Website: home-depot
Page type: order-tracking
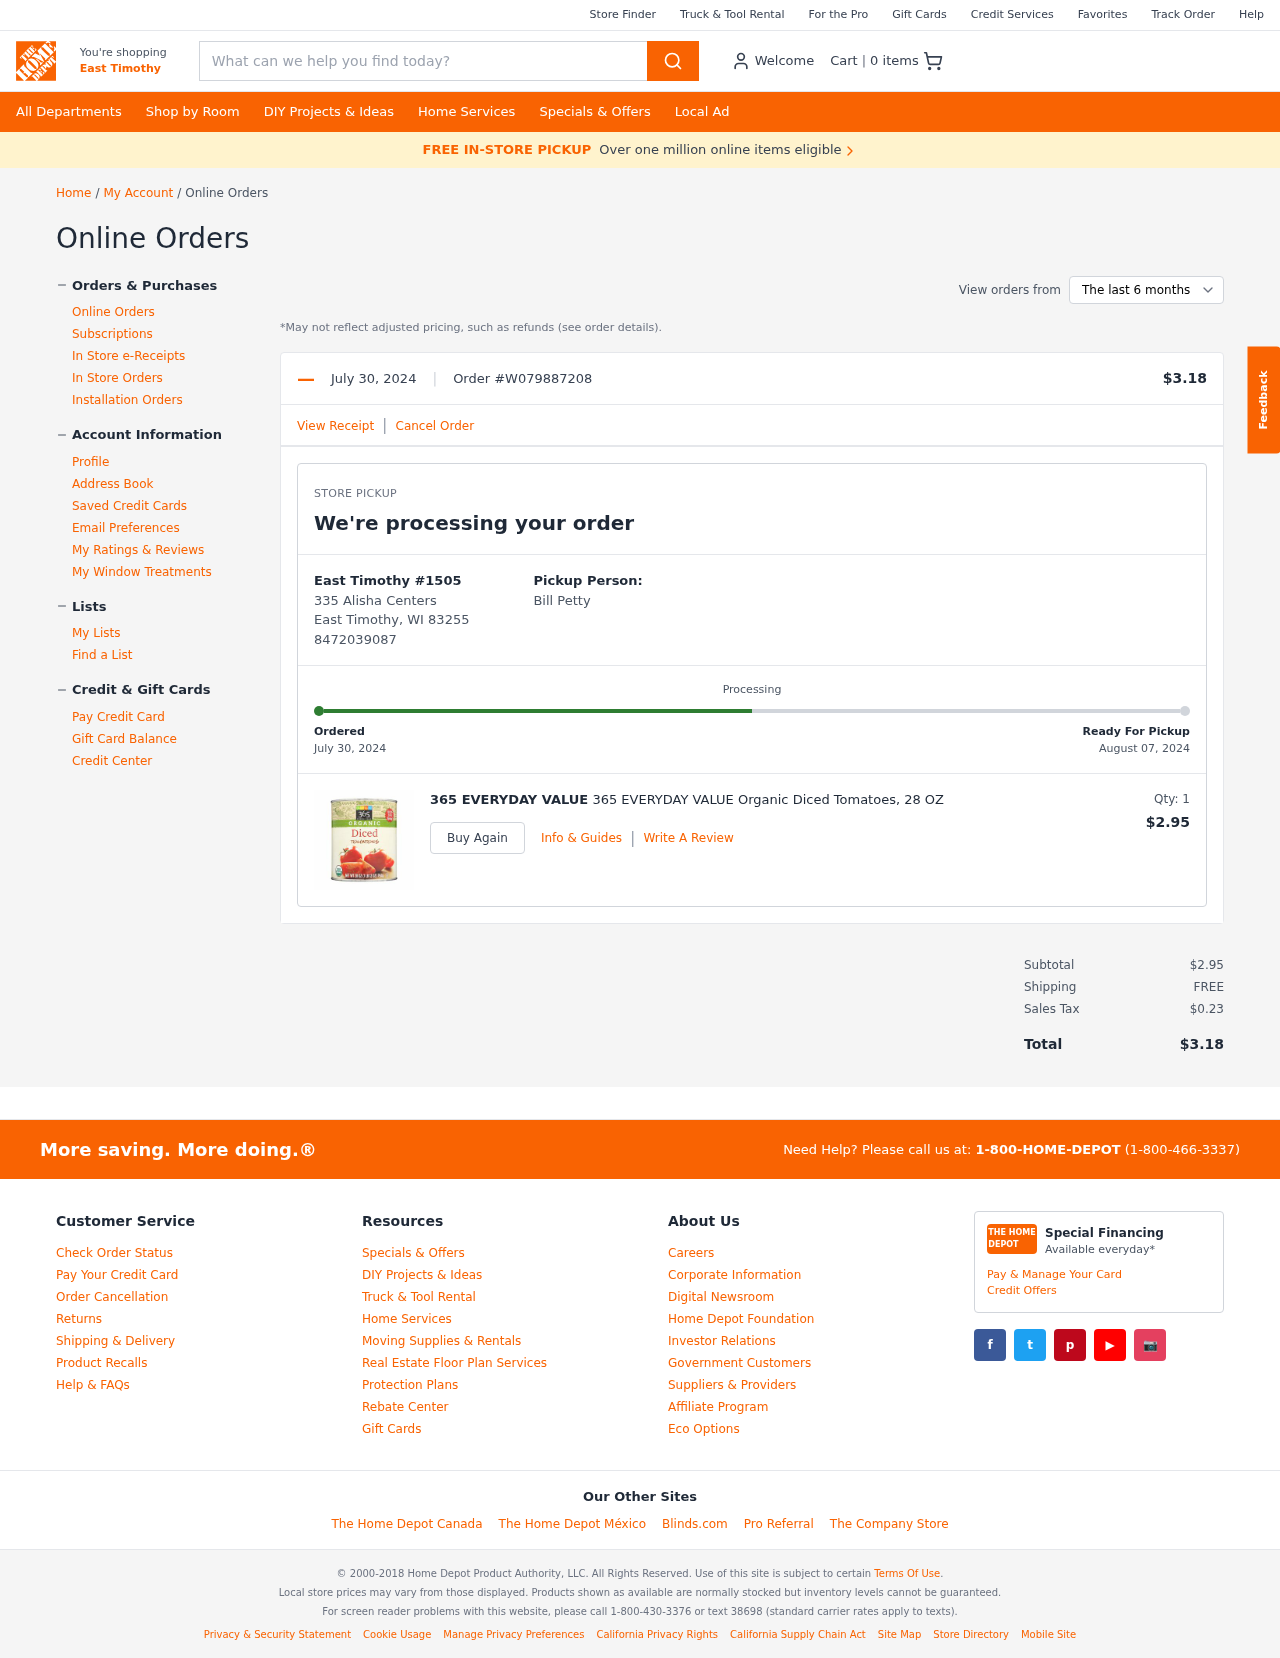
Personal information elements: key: PII_CITY
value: East Timothy
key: PII_FULLNAME
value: Bill Petty
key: PII_LOCATION1_CITY
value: East Timothy
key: PII_LOCATION1_STREET
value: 335 Alisha Centers
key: PII_LOCATION1_CITY_STATE_ZIP
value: East Timothy, WI 83255
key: PII_PHONE
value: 8472039087
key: PII_PHONE_LINE
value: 9087
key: PII_PHONE_SUFFIX
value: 9087
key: PII_PHONE2
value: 8472039087
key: PII_PHONE3
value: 8472039087
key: PII_PHONE_NUMERIC
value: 8472039087
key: PII_PHONE_LINE_NUMERIC
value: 9087
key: PII_PHONE_SUFFIX_NUMERIC
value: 9087
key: PII_PHONE2_NUMERIC
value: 8472039087
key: PII_PHONE3_NUMERIC
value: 8472039087
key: PII_PHONE_DIGITS
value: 8472039087
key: PII_PHONE_LAST4
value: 9087
Product elements: key: PRODUCT1_BRAND
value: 365 EVERYDAY VALUE
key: PRODUCT1_NAME
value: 365 EVERYDAY VALUE Organic Diced Tomatoes, 28 OZ
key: PRODUCT1_PRICE
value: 2.95
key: PRODUCT1_QUANTITY
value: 1
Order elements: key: ORDER_NUM_ITEMS
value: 0
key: ORDER_DATE
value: July 30, 2024
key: ORDER_ID
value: W079887208
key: ORDER_TOTAL
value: $3.18
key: ORDER_DATE2
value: July 30, 2024
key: ORDER_DELIVERY_DATE
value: August 07, 2024
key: ORDER_SUBTOTAL
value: $2.95
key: ORDER_SHIPPING_COST
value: FREE
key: ORDER_TAX
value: $0.23
Search elements: key: HEADER_SEARCH
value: What can we help you find today?